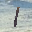
Label: 1